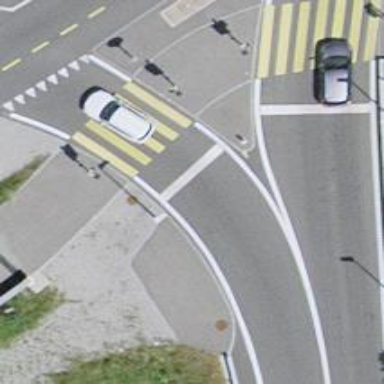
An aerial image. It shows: Road with traffic signals.